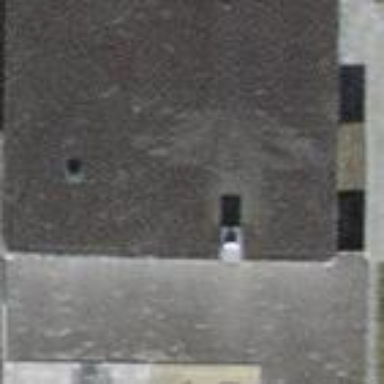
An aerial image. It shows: Detached building with skillion roof shape.